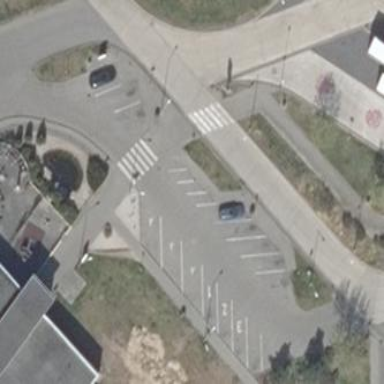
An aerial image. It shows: Parking area with surface.